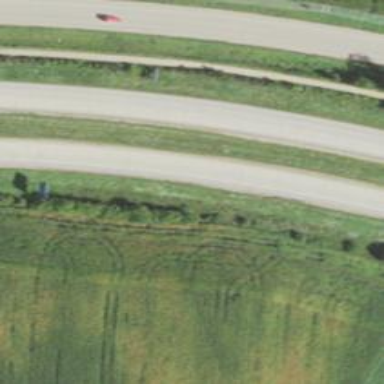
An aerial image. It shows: This is trunk highway with motorroad.